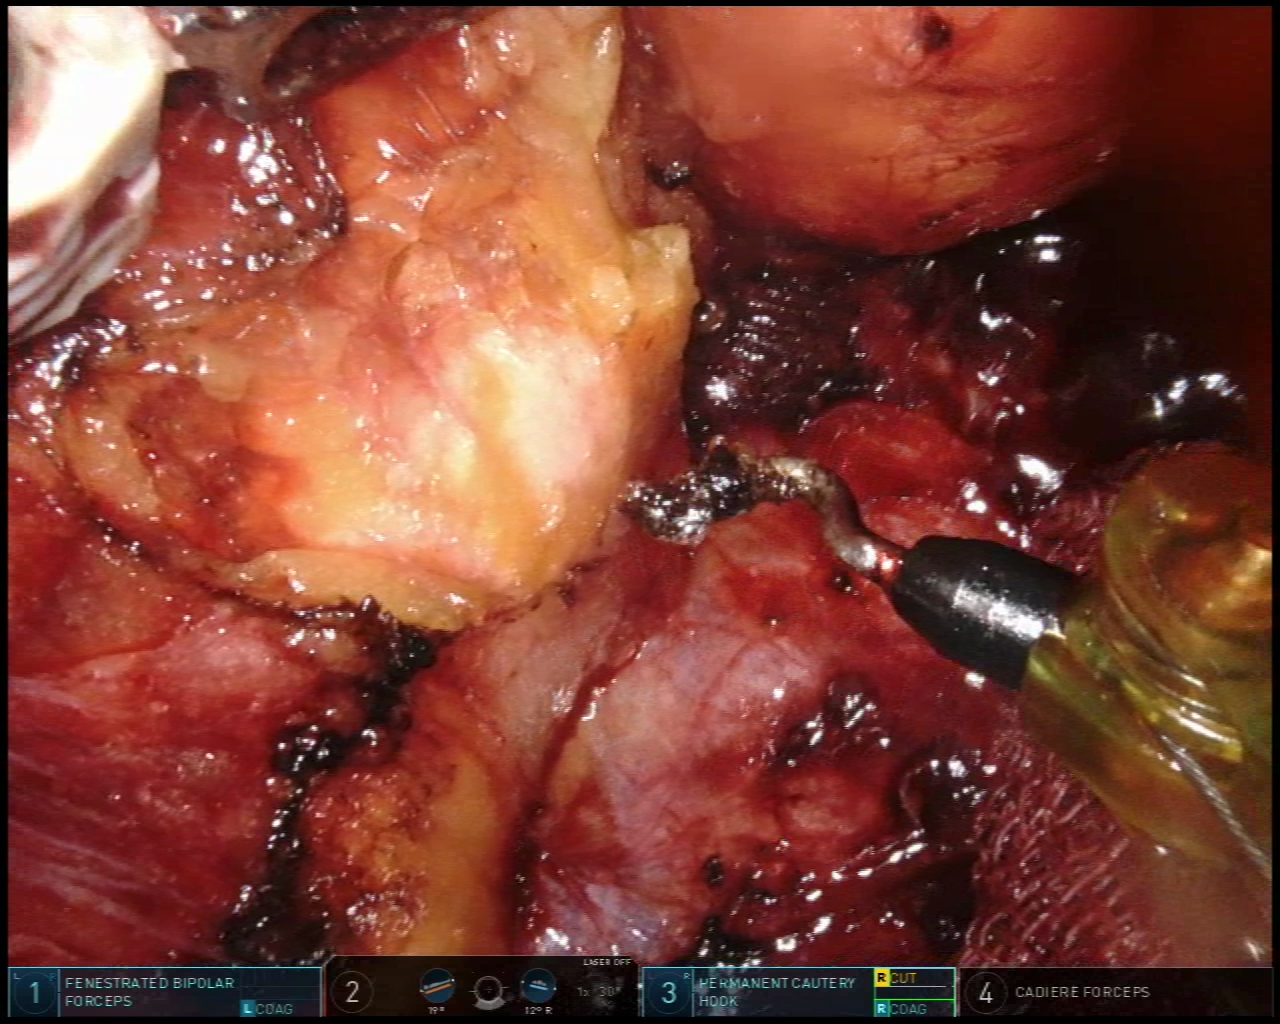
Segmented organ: pancreas
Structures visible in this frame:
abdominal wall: no
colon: no
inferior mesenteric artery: no
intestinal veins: no
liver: no
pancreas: yes
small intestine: no
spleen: no
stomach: no
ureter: no
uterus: no
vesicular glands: no